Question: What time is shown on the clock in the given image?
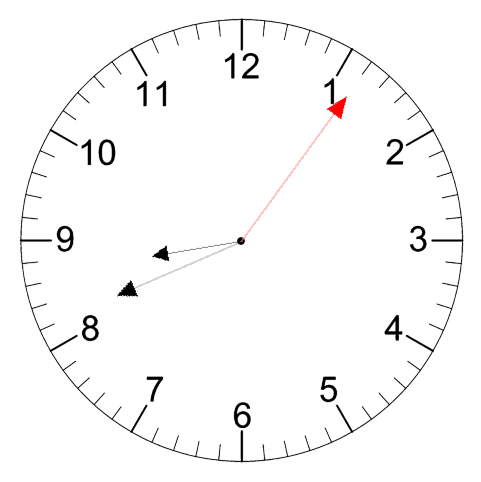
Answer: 08:41:06